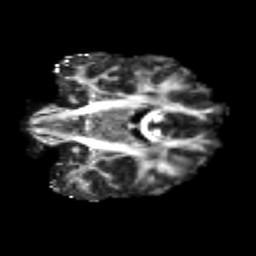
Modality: FA
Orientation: coronal
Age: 23
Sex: male
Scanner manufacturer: siemens
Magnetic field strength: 3 T
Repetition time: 3.5 s
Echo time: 0.125 s